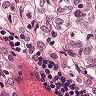
Metastatic tissue present: yes